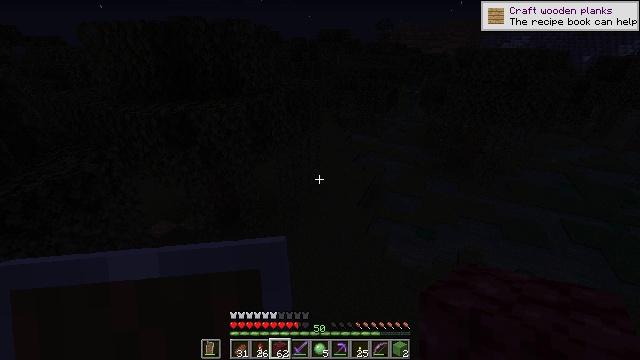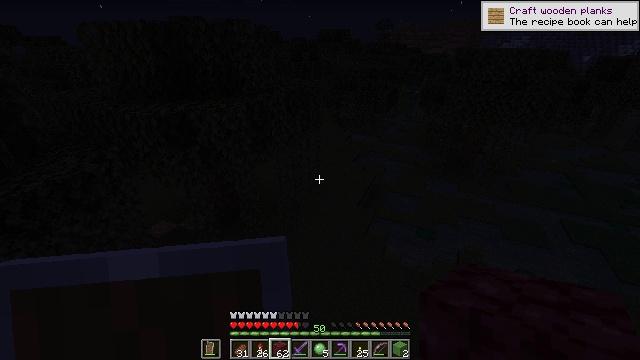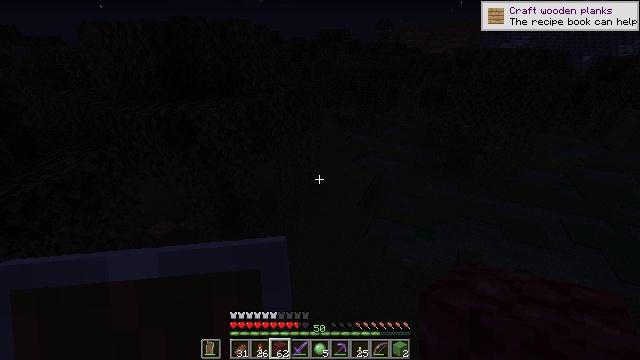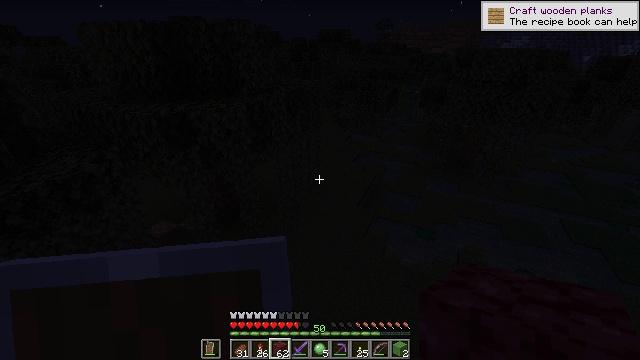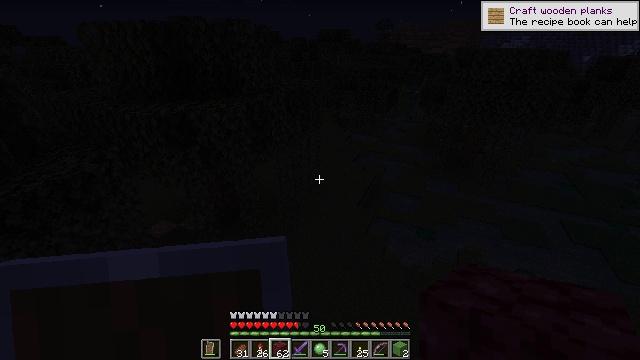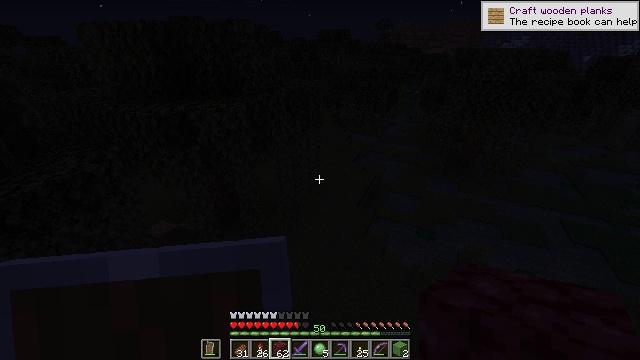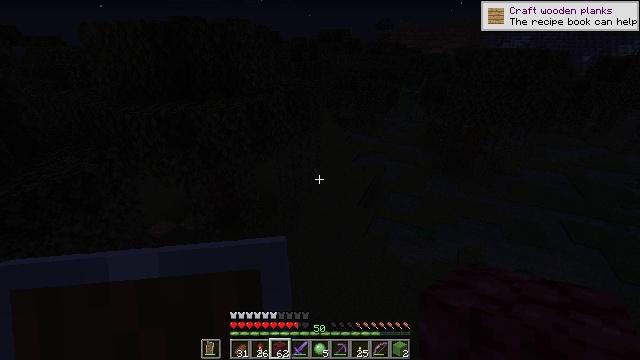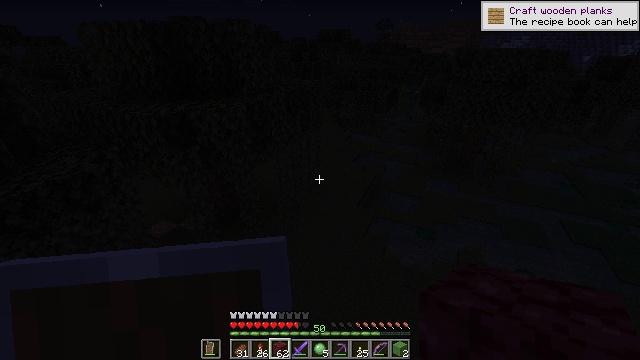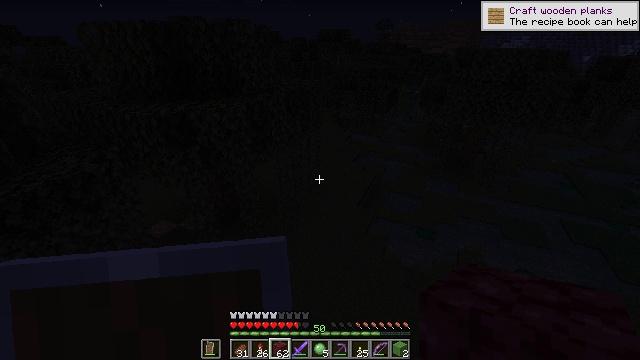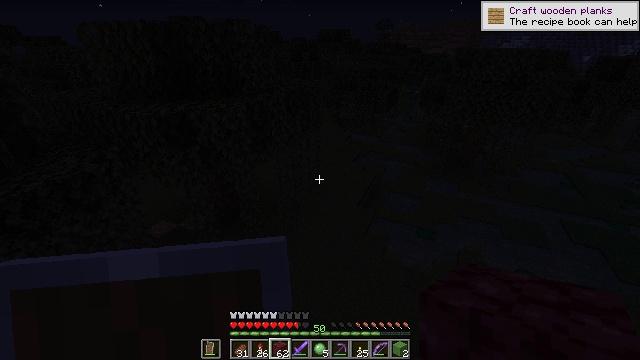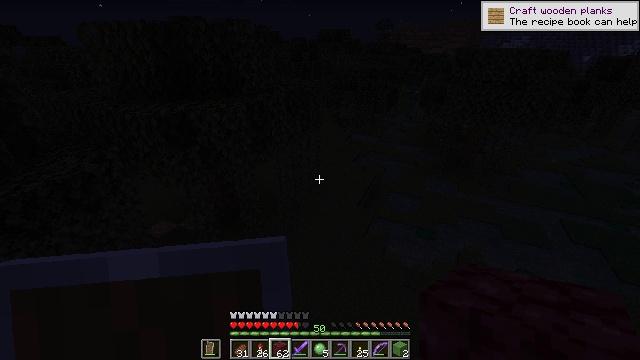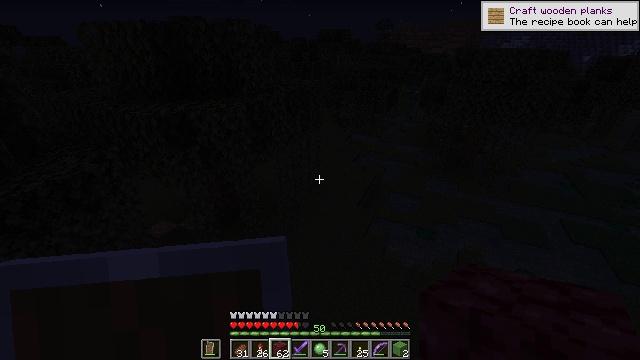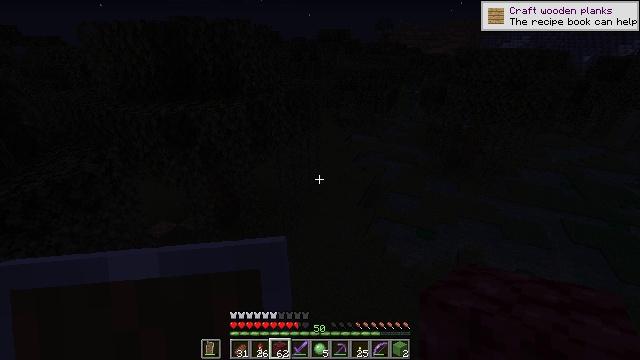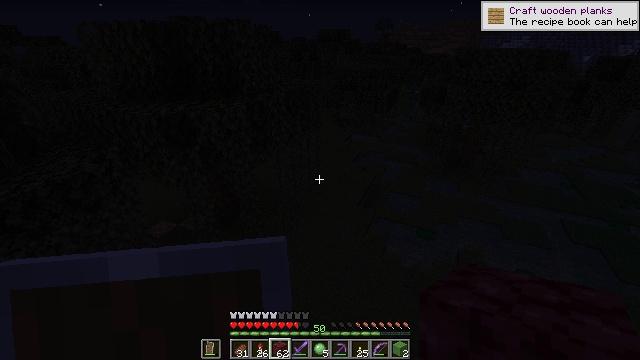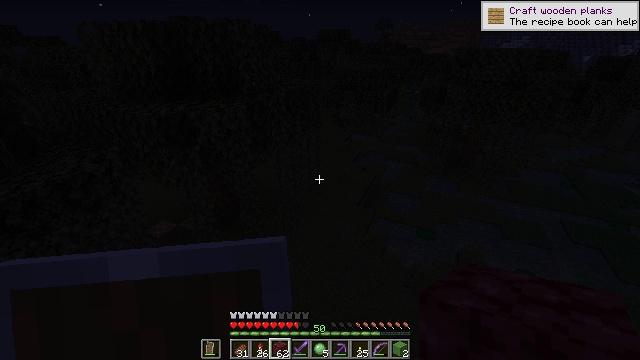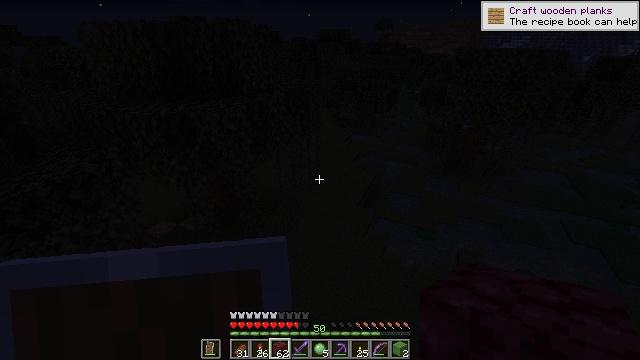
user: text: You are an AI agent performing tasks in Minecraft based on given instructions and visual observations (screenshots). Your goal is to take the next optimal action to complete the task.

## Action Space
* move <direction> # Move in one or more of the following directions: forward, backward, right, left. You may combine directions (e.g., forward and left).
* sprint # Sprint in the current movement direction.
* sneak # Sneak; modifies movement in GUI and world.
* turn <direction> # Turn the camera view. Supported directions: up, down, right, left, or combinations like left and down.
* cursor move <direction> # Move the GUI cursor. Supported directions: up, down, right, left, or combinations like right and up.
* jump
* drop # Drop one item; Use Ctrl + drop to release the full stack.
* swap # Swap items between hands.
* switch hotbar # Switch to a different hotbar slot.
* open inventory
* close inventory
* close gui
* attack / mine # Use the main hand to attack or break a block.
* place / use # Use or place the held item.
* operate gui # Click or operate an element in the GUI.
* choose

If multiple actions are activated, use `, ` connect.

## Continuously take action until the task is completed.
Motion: motion action
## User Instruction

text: Kill enemies.
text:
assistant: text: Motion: no_op
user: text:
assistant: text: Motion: no_op
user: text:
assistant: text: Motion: no_op
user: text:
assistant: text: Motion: no_op
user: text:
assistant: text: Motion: no_op
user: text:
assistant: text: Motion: no_op
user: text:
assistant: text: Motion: no_op
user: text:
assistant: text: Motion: no_op
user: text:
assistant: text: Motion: no_op
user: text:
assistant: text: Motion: no_op
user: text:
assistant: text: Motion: no_op
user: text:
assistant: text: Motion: no_op
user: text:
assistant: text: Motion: no_op
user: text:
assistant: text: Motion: no_op
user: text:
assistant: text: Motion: no_op
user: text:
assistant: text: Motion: no_op
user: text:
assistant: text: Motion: no_op
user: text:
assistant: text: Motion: no_op
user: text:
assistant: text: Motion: no_op
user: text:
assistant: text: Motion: no_op
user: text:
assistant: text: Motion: no_op
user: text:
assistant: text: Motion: no_op
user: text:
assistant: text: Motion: no_op
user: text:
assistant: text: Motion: no_op
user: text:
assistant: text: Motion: no_op
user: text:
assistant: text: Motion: no_op
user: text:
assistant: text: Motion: no_op
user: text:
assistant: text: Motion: no_op
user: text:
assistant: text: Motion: no_op
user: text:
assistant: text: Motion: no_op